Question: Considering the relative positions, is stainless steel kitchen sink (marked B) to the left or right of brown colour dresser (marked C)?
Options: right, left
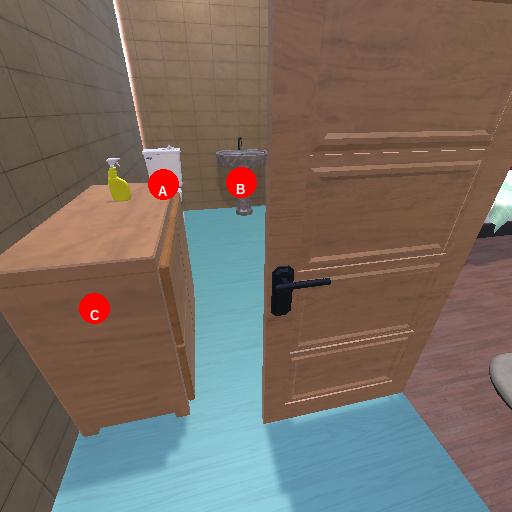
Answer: right